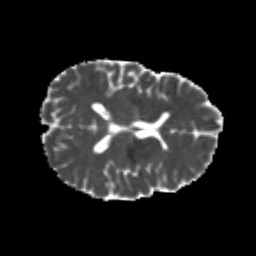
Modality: MD
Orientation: axial
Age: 26
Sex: male
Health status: healthy
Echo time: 0.074 s